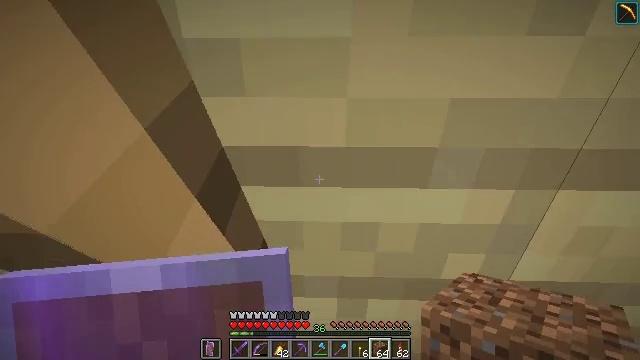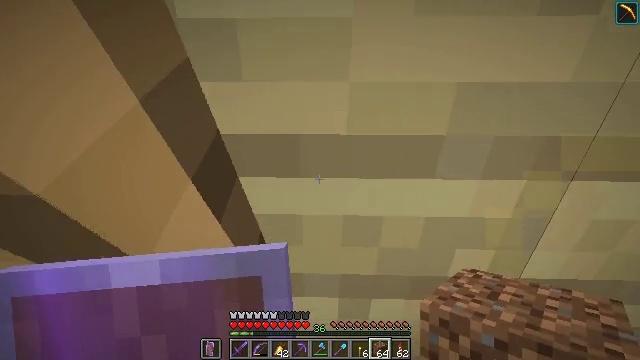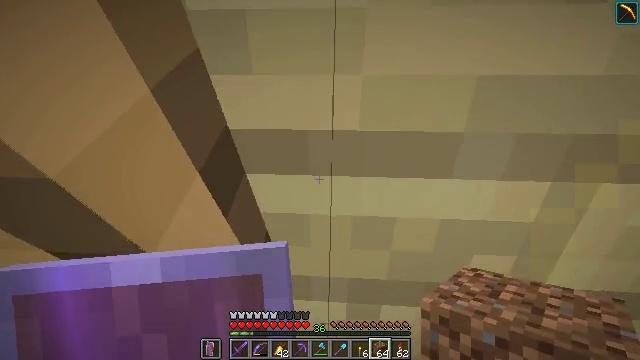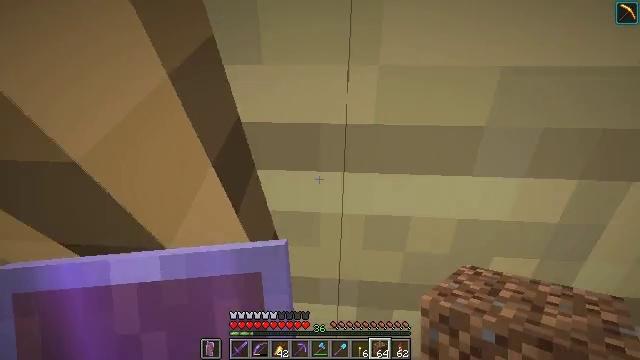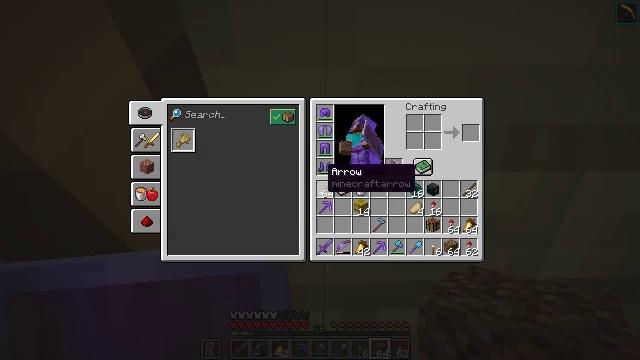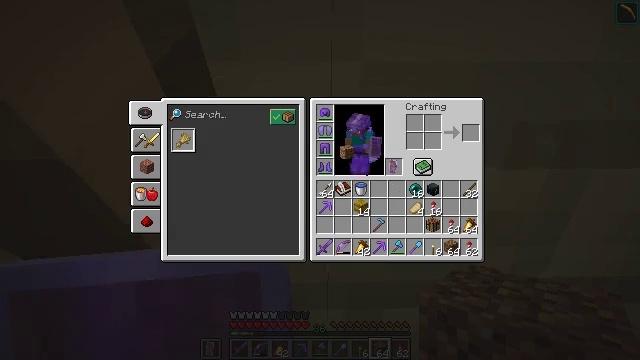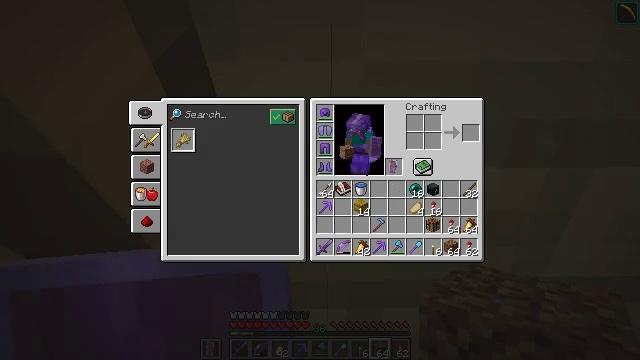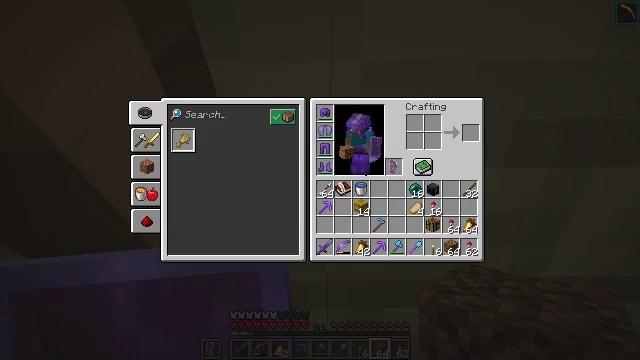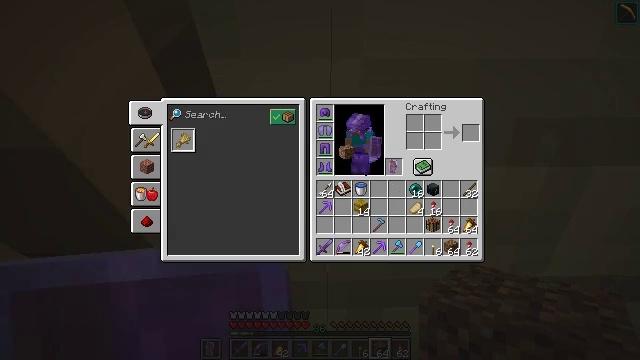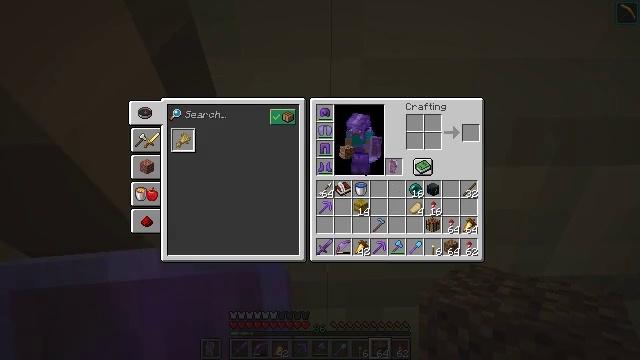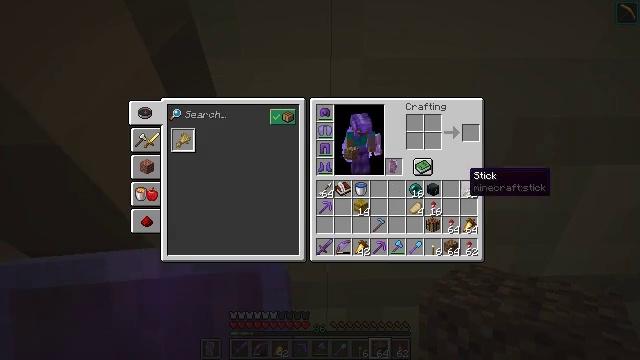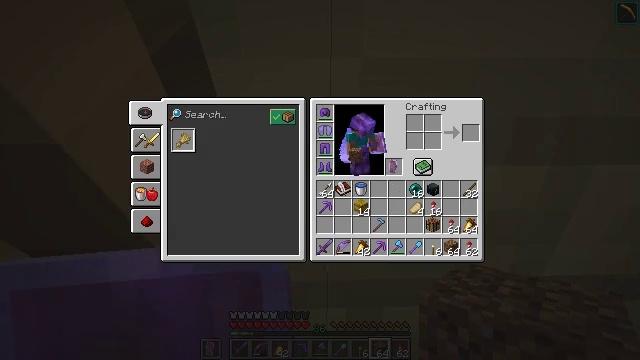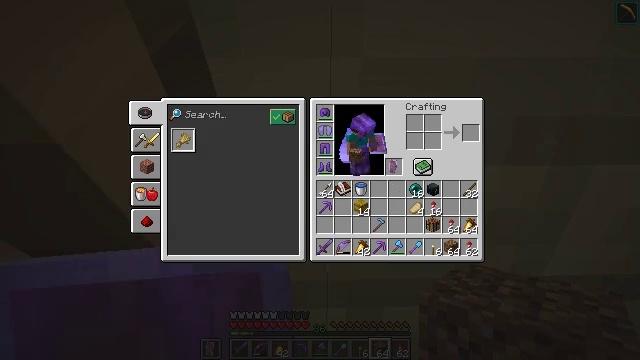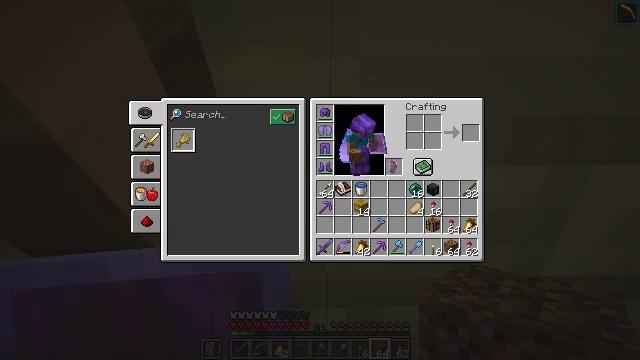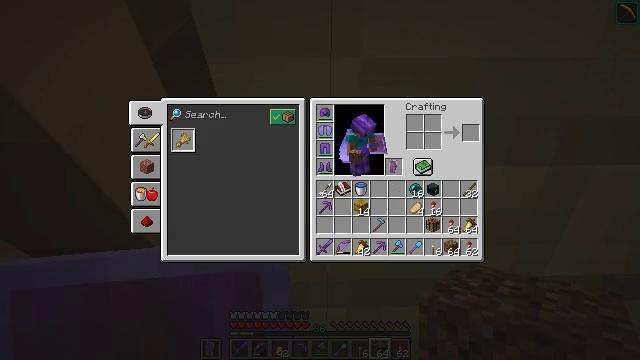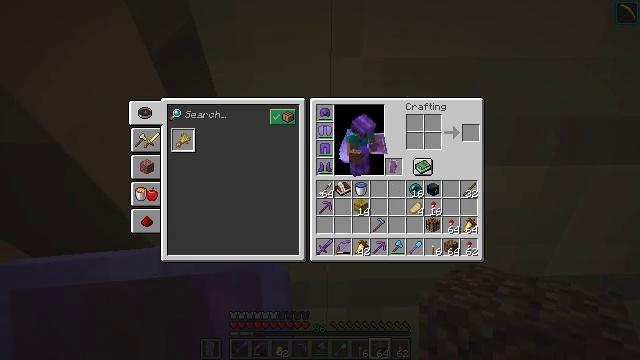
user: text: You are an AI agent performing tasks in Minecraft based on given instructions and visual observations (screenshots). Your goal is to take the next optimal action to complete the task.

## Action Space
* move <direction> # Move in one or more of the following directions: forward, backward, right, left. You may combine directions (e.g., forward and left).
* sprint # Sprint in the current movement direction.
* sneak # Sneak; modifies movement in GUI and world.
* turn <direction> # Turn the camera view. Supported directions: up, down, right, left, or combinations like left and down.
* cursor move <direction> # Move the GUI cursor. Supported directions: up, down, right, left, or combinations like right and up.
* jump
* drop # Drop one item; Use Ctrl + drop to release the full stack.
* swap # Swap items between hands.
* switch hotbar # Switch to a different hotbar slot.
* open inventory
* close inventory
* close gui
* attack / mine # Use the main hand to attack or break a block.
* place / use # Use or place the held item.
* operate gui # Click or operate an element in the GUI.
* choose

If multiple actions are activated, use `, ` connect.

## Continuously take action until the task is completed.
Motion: motion action
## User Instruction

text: Retrieve the shulker box into the inventory.
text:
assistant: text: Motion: move forward, sprint
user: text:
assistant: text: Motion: move forward, turn left
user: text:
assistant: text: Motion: move forward
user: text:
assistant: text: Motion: turn right, open inventory
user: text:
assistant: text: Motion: open inventory
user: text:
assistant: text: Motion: open inventory
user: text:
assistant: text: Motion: open inventory
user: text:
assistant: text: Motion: no_op
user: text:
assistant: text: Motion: cursor move right
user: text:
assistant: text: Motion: cursor move right and down
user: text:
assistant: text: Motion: cursor move right and down
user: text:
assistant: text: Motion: no_op
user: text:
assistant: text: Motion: cursor move down
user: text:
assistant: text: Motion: cursor move down
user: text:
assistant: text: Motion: cursor move left and down
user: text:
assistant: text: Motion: cursor move left
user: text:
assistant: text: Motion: cursor move left
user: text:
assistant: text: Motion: no_op
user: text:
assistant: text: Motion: sneak
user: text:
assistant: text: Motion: sneak
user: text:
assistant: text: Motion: sneak
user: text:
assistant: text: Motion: sneak
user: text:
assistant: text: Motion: sneak
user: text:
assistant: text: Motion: sneak
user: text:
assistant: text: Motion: sneak, operate gui
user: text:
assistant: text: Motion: sneak, operate gui
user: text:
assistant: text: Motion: sneak
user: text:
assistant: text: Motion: sneak
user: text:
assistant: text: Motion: no_op
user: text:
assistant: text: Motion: no_op